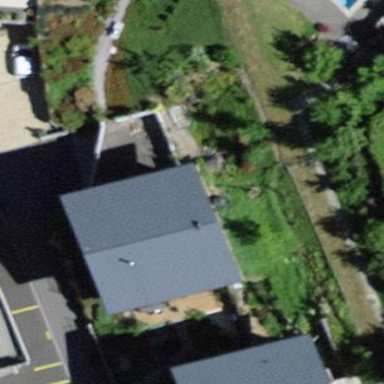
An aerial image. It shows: Residential building.